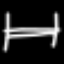
Label: bed